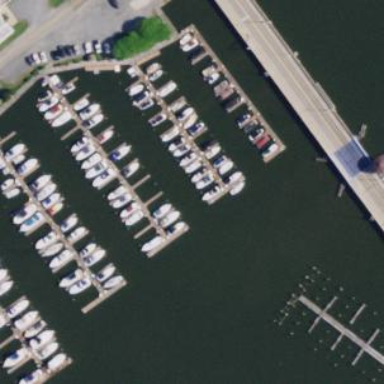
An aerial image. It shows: Man-made pier.